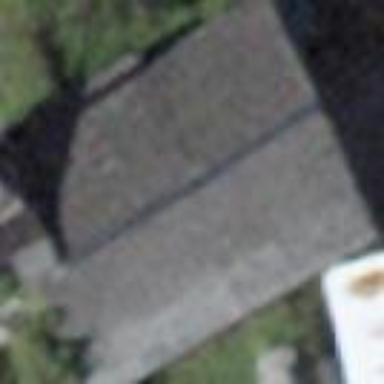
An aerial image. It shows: Building with tile roof.